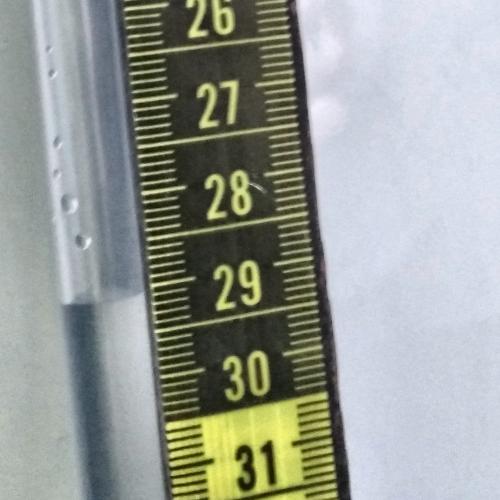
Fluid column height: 29.0 cm